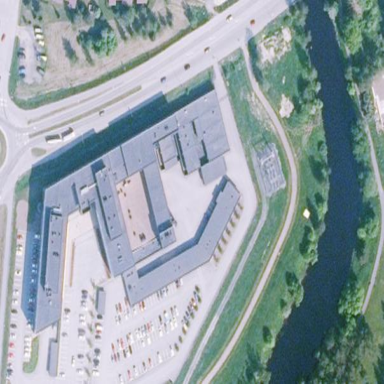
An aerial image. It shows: Public building.